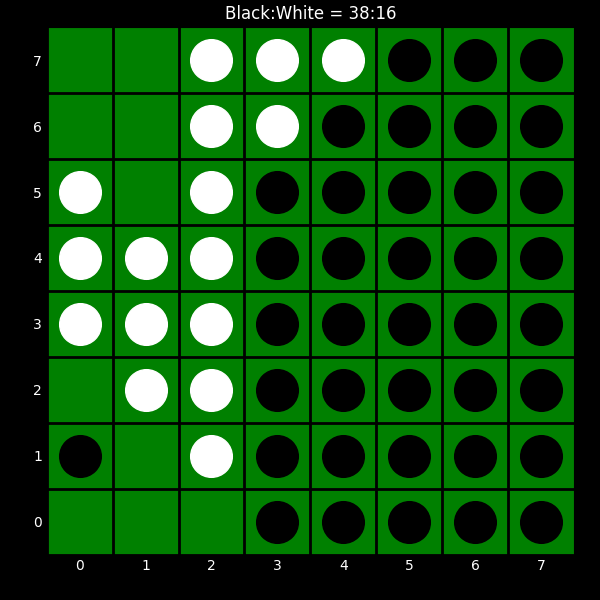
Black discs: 38
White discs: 16